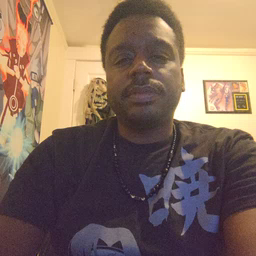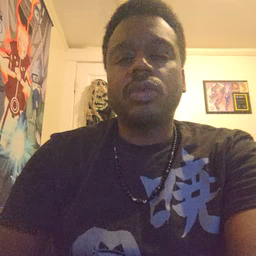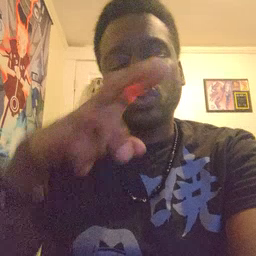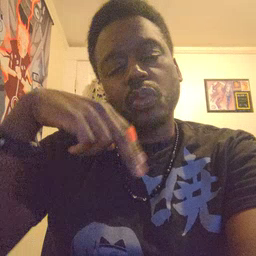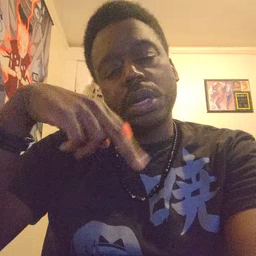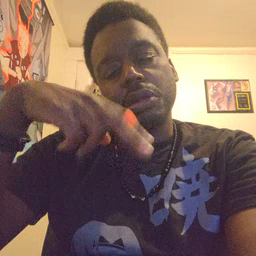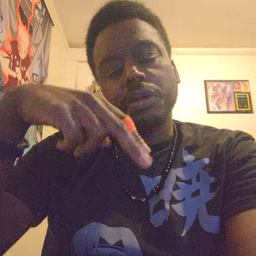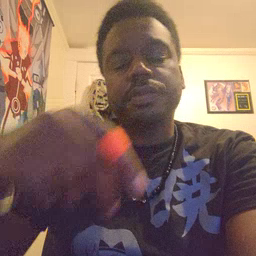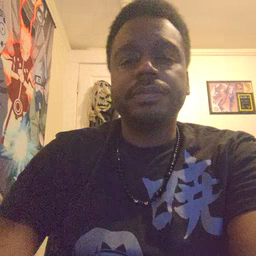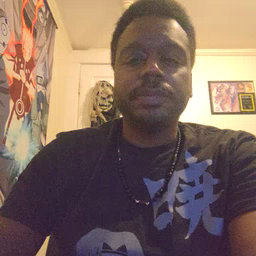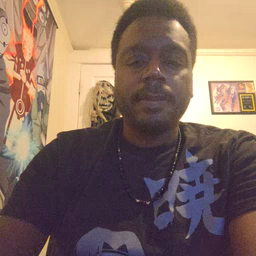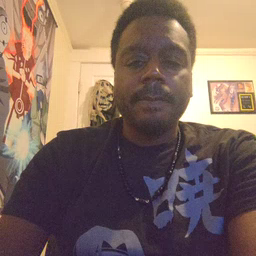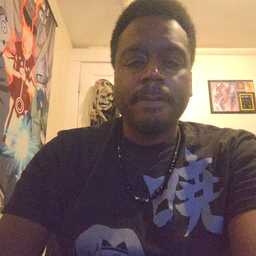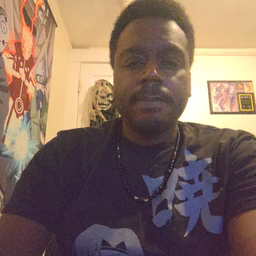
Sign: read